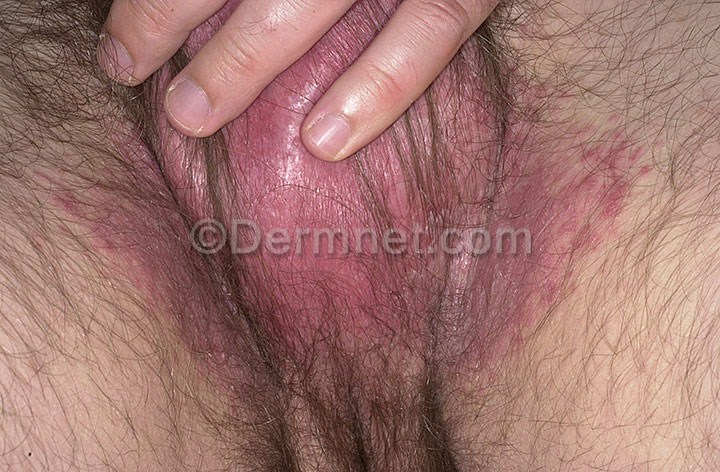
Disease: Tinea Ringworm Candidiasis and other Fungal Infections